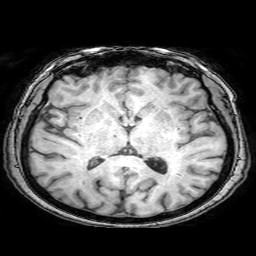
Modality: T1w
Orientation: coronal
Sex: female
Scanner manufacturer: philips
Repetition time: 0.008188 s
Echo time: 0.00375 s